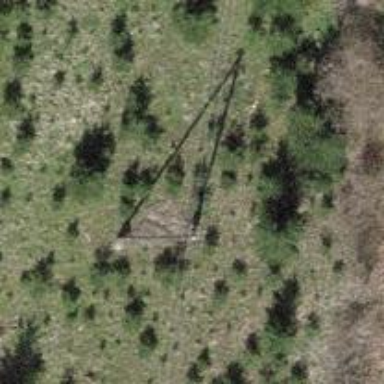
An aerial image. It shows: Power pole.